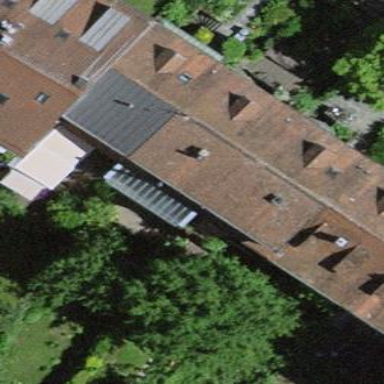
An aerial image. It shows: Terrace building.